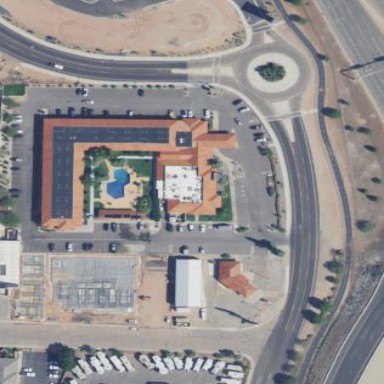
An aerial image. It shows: Hotel building.